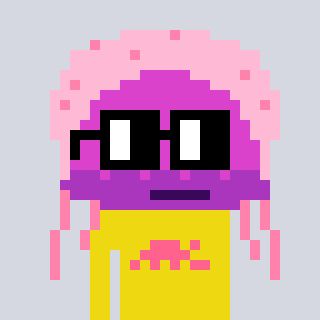
a pixel art character with square black glasses, a jellyfish-shaped head and a yellow-colored body on a cool background